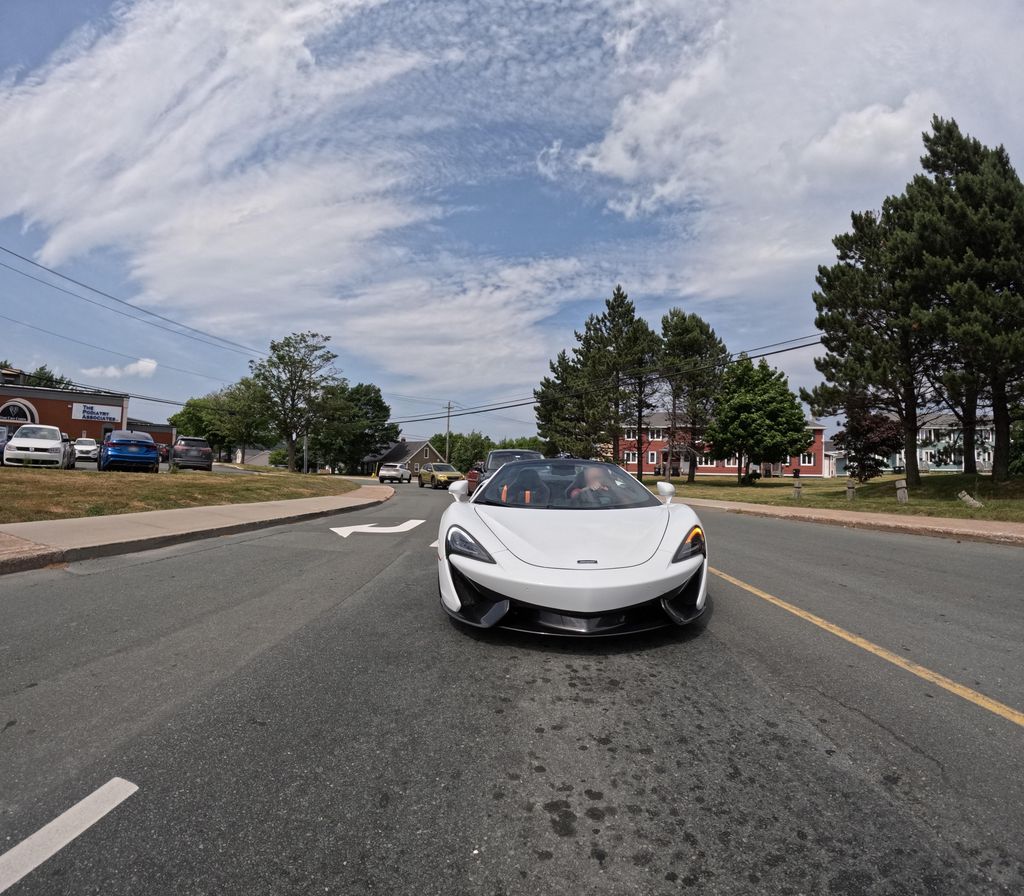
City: st_johns